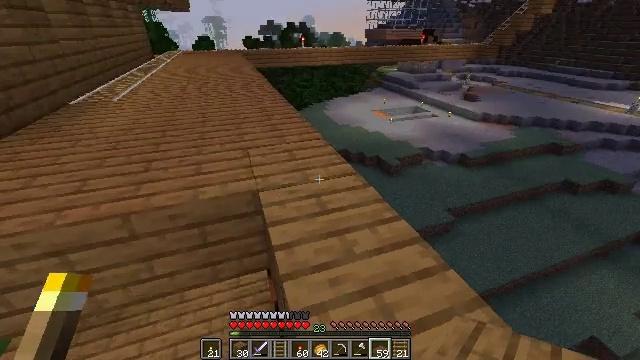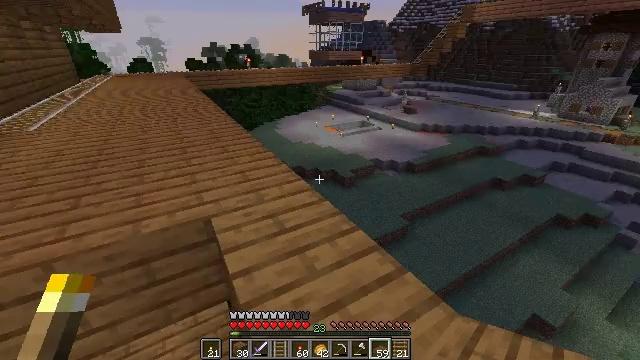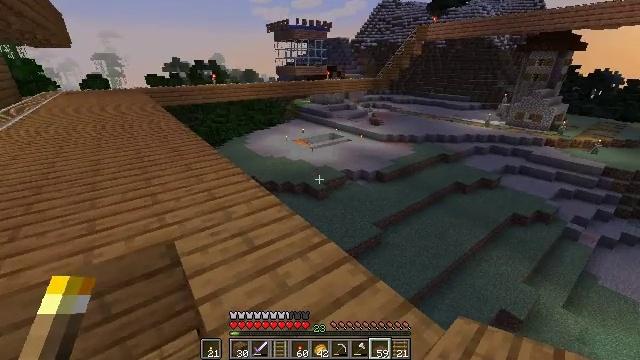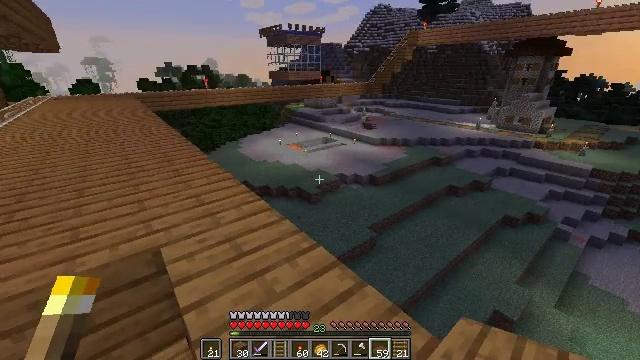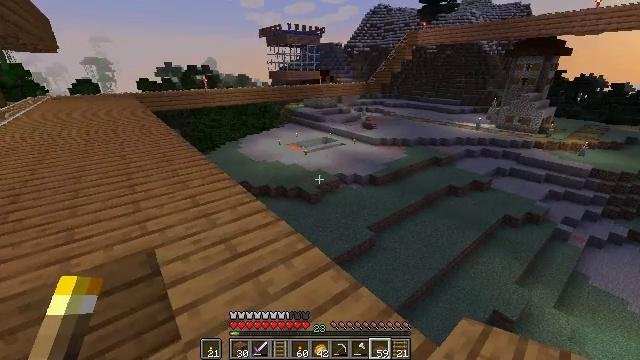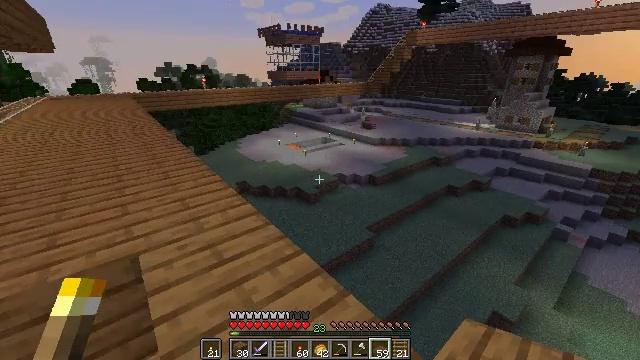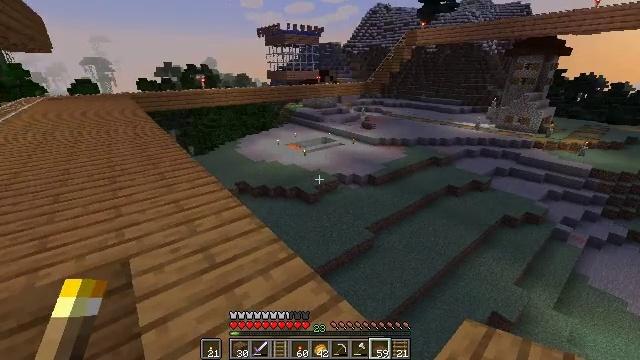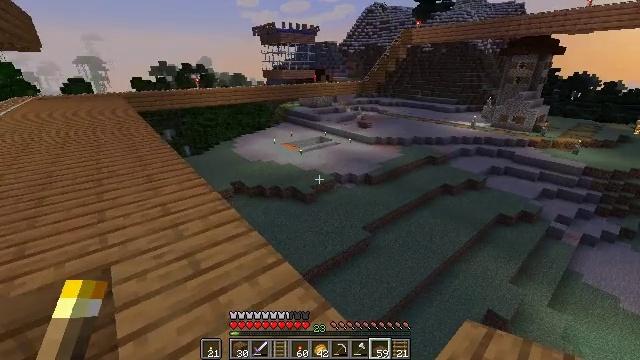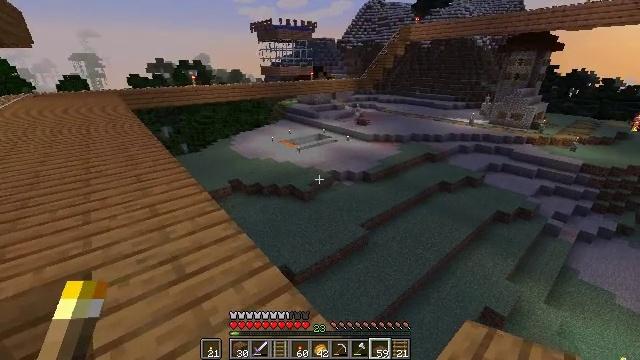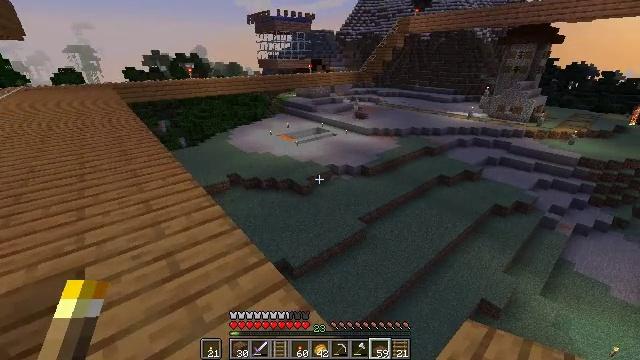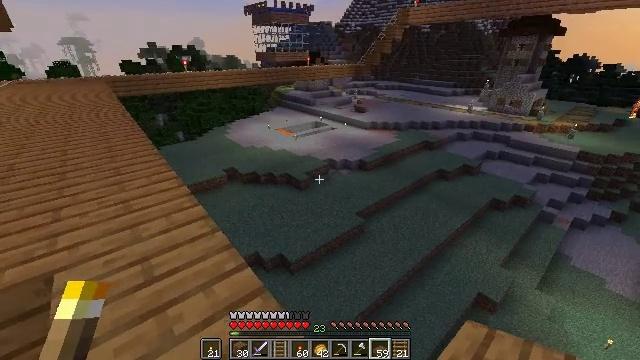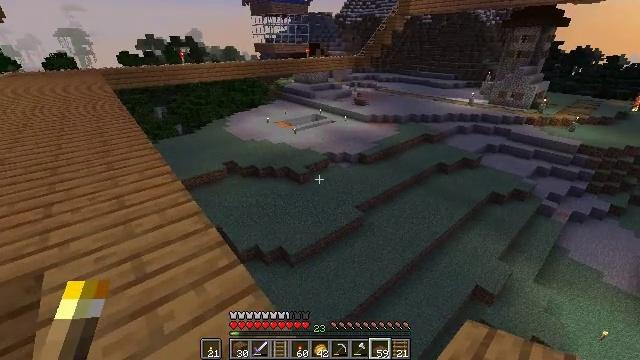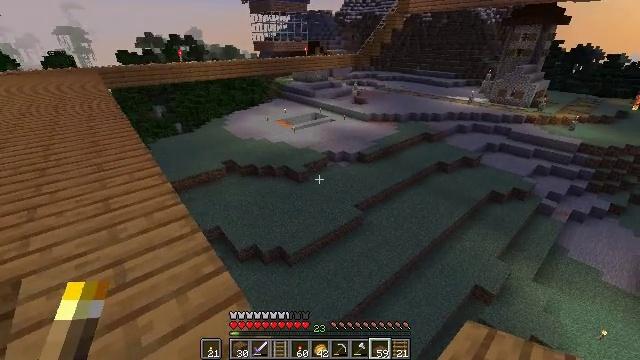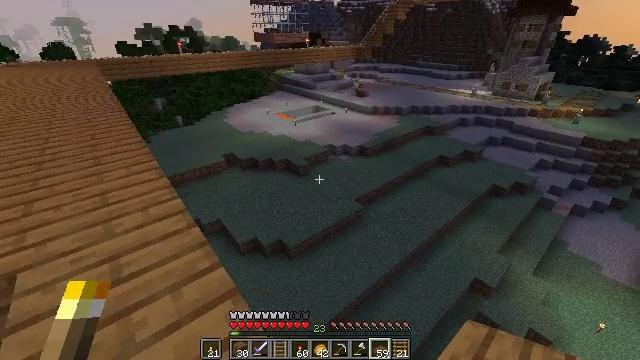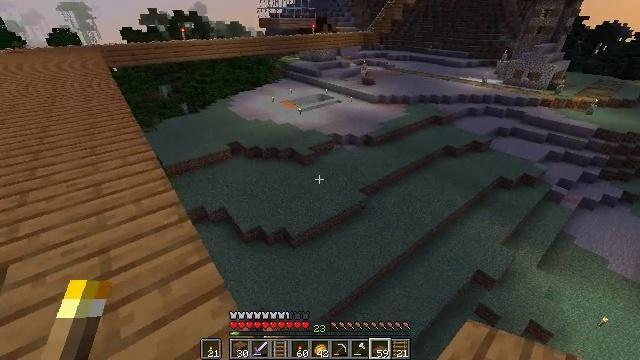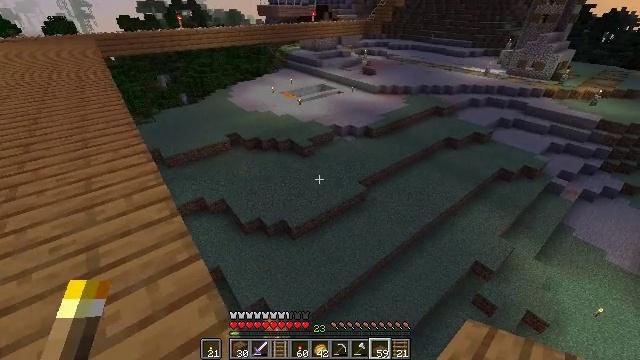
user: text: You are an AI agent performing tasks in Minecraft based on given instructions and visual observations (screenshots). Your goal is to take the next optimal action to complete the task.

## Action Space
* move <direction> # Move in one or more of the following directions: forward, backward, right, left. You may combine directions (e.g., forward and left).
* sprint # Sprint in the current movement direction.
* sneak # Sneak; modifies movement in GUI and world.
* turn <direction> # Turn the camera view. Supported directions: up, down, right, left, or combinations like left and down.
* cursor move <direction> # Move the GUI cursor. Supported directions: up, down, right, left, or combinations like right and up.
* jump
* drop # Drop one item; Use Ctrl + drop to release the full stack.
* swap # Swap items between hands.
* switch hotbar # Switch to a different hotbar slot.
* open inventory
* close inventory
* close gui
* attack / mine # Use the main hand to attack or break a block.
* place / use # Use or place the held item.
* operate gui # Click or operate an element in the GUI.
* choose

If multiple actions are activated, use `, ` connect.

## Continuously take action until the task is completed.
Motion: motion action
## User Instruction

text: Mine the rail.
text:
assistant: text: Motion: move right, sneak, turn right and up
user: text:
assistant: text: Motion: move right, sneak, turn right and up
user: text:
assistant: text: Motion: move right, sneak, turn right
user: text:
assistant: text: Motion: move forward and move right, sneak
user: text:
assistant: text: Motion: move forward and move right, sneak
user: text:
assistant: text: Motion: move forward and move right, sneak
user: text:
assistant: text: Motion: move forward and move right, sneak
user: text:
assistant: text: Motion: move forward and move right, sneak
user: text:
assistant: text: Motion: move forward and move right, sneak, turn down
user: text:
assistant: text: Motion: move forward and move right, sneak, turn down
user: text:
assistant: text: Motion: move forward and move right, sneak, turn down
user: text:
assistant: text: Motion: move forward and move right, sneak
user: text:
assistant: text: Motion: move forward and move right, sneak, turn down
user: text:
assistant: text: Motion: move forward and move right, sneak, turn left and down
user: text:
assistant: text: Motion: move forward and move right, sneak, turn down
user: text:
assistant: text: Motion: move forward and move right, sneak
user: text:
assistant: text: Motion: move forward and move right, sneak, turn down
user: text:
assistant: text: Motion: move right, sneak
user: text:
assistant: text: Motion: move right, sneak
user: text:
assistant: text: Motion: move right, sneak
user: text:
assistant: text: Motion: sneak
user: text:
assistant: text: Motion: sneak
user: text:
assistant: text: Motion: sneak
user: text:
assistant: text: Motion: sneak
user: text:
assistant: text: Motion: sneak
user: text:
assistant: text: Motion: sneak
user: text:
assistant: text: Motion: sneak
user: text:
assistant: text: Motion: sneak
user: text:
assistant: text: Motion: sneak
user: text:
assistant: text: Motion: sneak, turn down